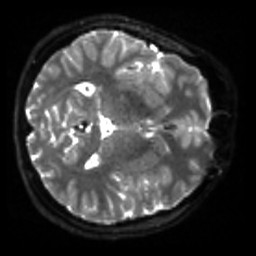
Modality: sbref
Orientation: axial
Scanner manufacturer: siemens
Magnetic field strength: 3 T
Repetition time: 4 s
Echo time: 0.0594 s